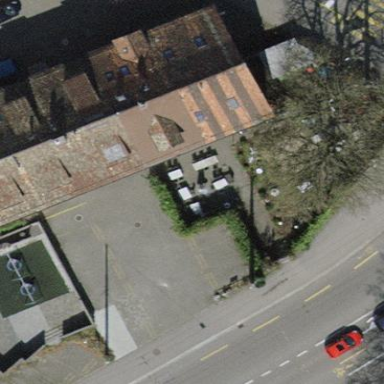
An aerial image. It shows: Building with tiled roof.